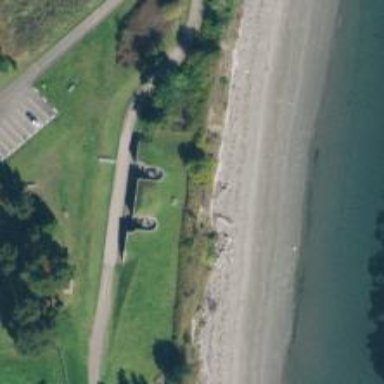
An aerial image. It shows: Historic cannon.